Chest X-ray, PA view. Patient: 61 years old, sex M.
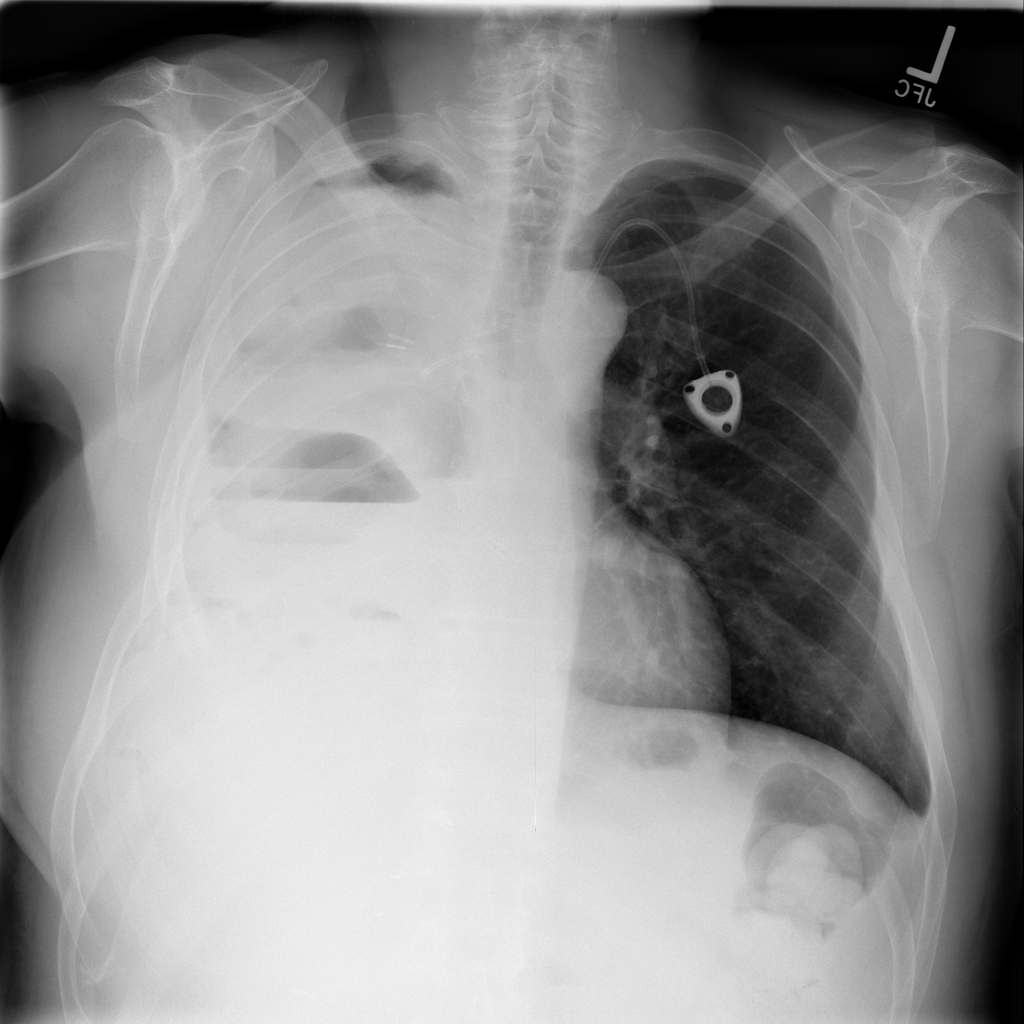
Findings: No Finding